Field crop: maize
Growth stage: 2
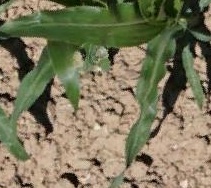
Species: maize